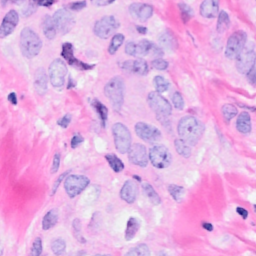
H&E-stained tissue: Breast